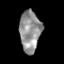
Tissue: skin
Cell type: Epithelial cells
Senescence score: 0.2876
Nuclear area (px): 848
Mean DAPI intensity: 146.934